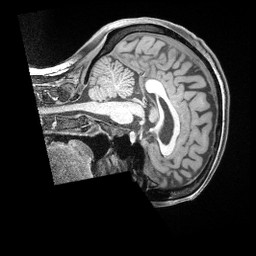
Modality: T1w
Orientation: sagittal
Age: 39
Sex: female
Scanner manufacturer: siemens
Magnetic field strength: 3 T
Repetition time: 2 s
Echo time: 0.00211 s